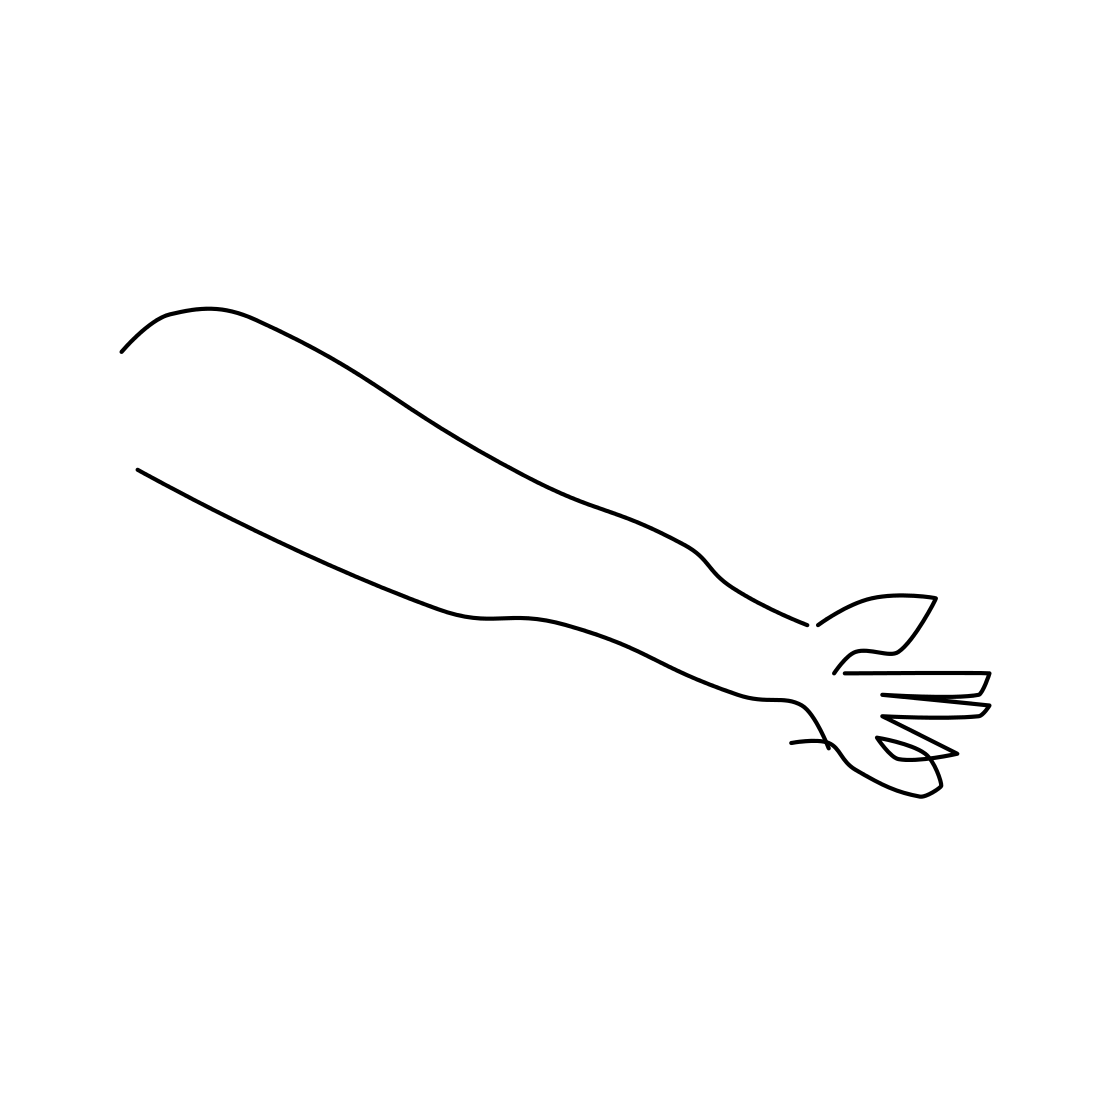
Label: hand